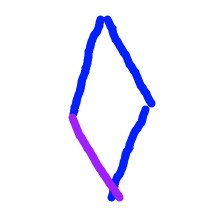
Shape: rhombus